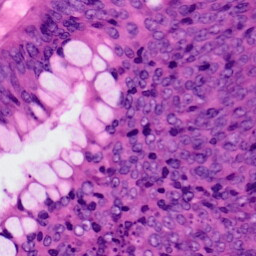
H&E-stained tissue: Colon